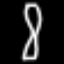
Label: hourglass